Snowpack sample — Buffalo Mountain, Silverthorne, Colorado, USA (1/25/25, 10:11 AM MST)
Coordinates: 39.6222, -106.1139
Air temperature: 22 °F
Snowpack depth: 110 cm
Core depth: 10 cm
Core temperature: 46.4 °F
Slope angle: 12°, slope face: 102°
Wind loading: high
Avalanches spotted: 0
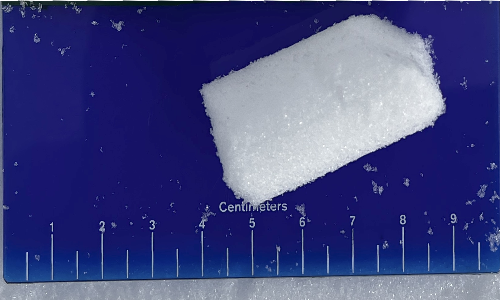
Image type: core
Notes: No avalanches nearby, collected on the outskirts of a fire break 15 meters from the treeline, on way to Buffalo and Red Mountain